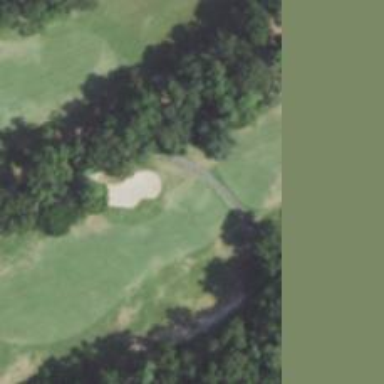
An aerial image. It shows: Golf hole.